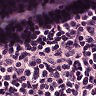
Metastatic tissue present: no